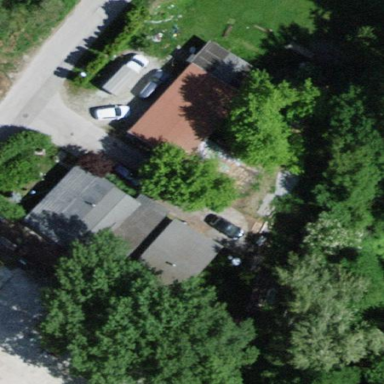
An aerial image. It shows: Simple house.